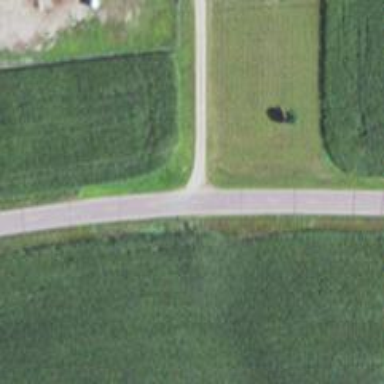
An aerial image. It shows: Unclassified road.